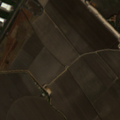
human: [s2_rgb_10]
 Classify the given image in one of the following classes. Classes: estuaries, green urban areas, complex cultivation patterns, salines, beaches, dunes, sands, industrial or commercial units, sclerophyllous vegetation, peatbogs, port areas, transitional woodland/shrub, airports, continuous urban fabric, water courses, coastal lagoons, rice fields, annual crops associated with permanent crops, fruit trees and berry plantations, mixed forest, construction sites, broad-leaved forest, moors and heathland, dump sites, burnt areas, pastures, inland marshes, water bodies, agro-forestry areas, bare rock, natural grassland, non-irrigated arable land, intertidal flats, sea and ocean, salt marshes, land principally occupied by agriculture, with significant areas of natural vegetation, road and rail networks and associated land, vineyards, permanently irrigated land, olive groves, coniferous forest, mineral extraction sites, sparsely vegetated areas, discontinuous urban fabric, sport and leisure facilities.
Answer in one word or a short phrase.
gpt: industrial or commercial units, permanently irrigated land